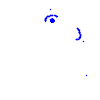
Particle: kaon